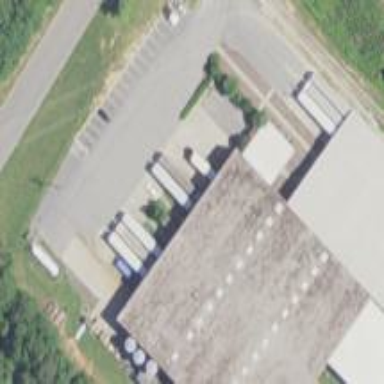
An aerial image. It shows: Industrial building.